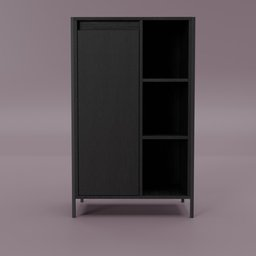
Label: furniture